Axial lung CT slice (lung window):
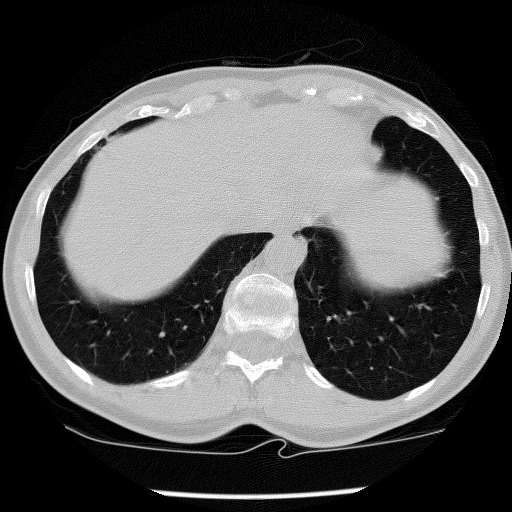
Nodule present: no